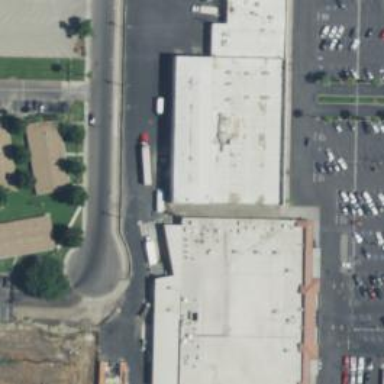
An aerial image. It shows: Supermarket located in building.